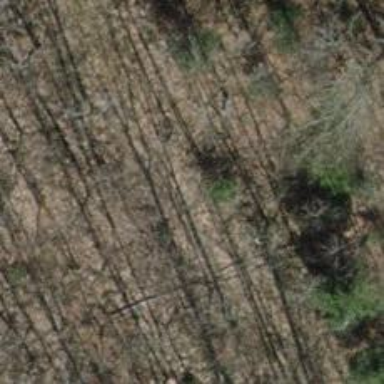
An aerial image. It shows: Path on the ground.